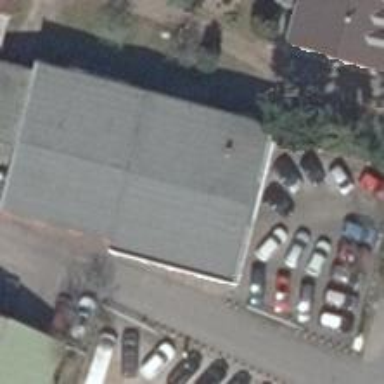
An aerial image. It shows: Car shop.